Field crop: tomato
Growth stage: 1
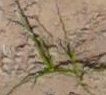
Species: cyperus